Question: So I made a clickable mail icon on my site. But the problem is the icon is clickable but I can see the link beside it, does anyone know why it still shows the link beside the icon? I am fairly new to 'HTML' and 'CSS' so I'm sorry if my code is messy.

HTML code
'''
<div id="social">
<div id="images">
<span class="twitter">
<a href="https://www.twitter.com/powerjaxx" target="_blank"><img src="img/Twitter_Social_Icon_Blue.png" alt="twitter" width="48" height="48"/></a>
</span>
<span class="twitch">
<a href="https://twitch.tv/powerjaxx" target="_blank"><img src="img/Glitch_Purple_RGB.png" alt="twitch" width="48" height="48"/></a>
</span>
<span class="email">
<a href="mailto:powerjaxx@gmail.com?subject=Contact" target="_blank"><img src="img/email-48.png" alt="email" width="48" height="48"/> </a>
</span>
<span class="github">
<a href="https://github.com/PowerJaxx" target="_blank"><img src="img/GitHub-Mark-48px.png" alt="GitHub" width="48" height="48"/></a>
</span>
</div>
</div>
'''
CSS code:
'''
.social {
width: 100%;
margin-top: 50px;
}
#social {
font-family: 'robonto', sans-serif;
text-align: center;
font-size: 20px;
font-size: 1.9vw;
letter-spacing: 5px;
color: #FFFCFC;
margin-bottom: 0px;
}
#images {
text-align: center;
}
.twitch {
margin-right: 1vw;
margin-left: 1vw;
}
.twitter {
margin-right: 1vw;
margin-left: 1vw;
}
.email {
margin-right: 1vw;
margin-left: 1vw;
}
.github {
margin-right: 1vw;
margin-left: 1vw;
}
'''
Thanks in advance
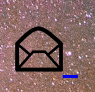
Answer: That's funny. I've never seen this happen.
Your anchor tag has a space in it. It's the anchor tag in the "email" span tag.
try this:
'''
.social {
width: 100%;
margin-top: 50px;
}
#social {
font-family: 'robonto', sans-serif;
text-align: center;
font-size: 20px;
font-size: 1.9vw;
letter-spacing: 5px;
color: #FFFCFC;
margin-bottom: 0px;
}
#images {
text-align: center;
}
.twitch {
margin-right: 1vw;
margin-left: 1vw;
}
.twitter {
margin-right: 1vw;
margin-left: 1vw;
}
.email {
margin-right: 1vw;
margin-left: 1vw;
}
.github {
margin-right: 1vw;
margin-left: 1vw;
}
'''
'''
<div id="social">
<div id="images">
<span class="twitter">
<a href="https://www.twitter.com/powerjaxx" target="_blank"><img src="img/Twitter_Social_Icon_Blue.png" alt="twitter" width="48" height="48"/></a>
</span>
<span class="twitch">
<a href="https://twitch.tv/powerjaxx" target="_blank"><img src="img/Glitch_Purple_RGB.png" alt="twitch" width="48" height="48"/></a>
</span>
<span class="email">
<a href="mailto:powerjaxx@gmail.com?subject=Contact" target="_blank"><img src="img/email-48.png" alt="email" width="48" height="48"/></a>
</span>
<span class="github"><a href="https://github.com/PowerJaxx" target="_blank"><img src="img/GitHub-Mark-48px.png" alt="GitHub" width="48" height="48"/></a>
</span>
</div>
</div>
'''